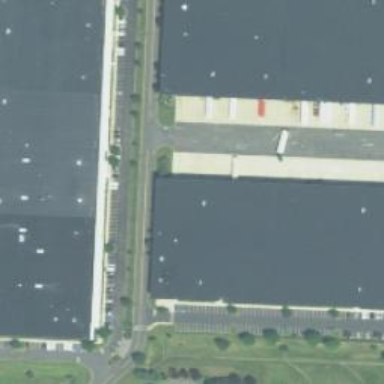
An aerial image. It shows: Warehouse building.